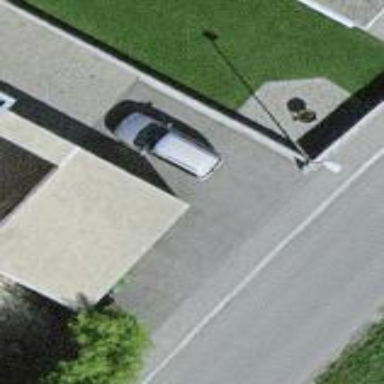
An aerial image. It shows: Garage.